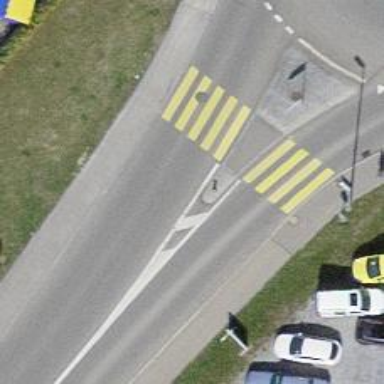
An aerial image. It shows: Footway that serves as traffic island.